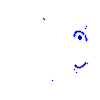
Particle: electron